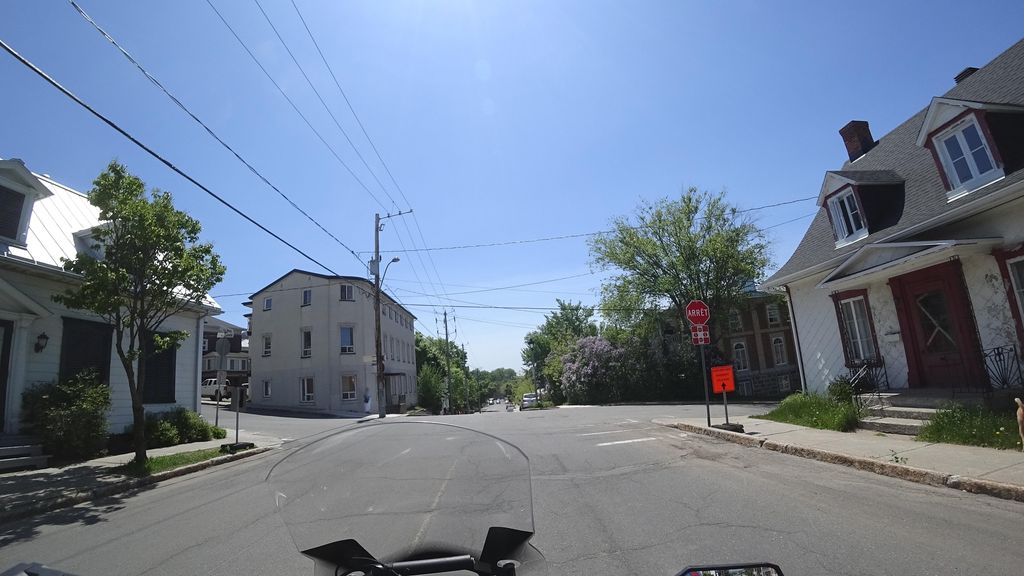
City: quebec_city